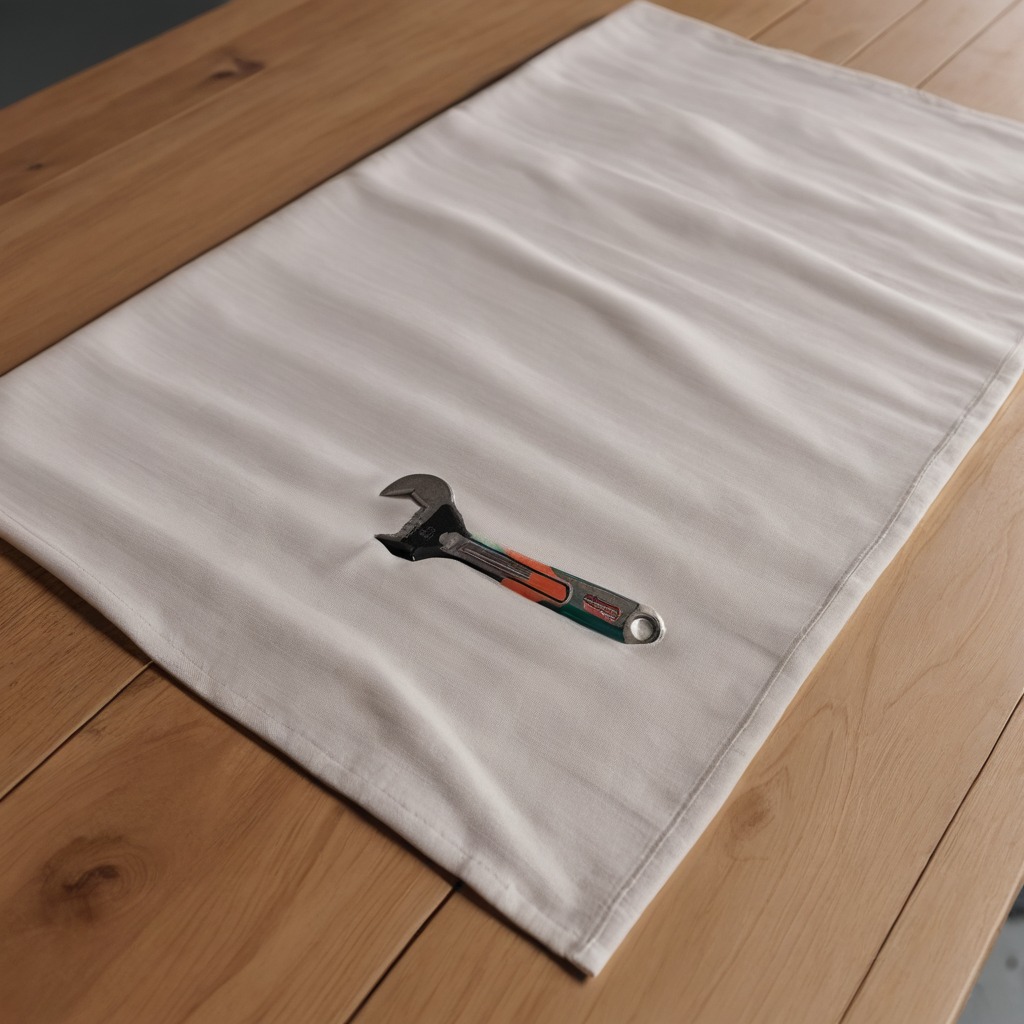
A wrench lying on a wooden table in an outdoor workshop during daytime bright natural light soft shadows worn but beneath the cloth.